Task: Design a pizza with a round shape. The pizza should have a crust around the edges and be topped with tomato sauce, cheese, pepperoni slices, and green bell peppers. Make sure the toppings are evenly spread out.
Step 221:
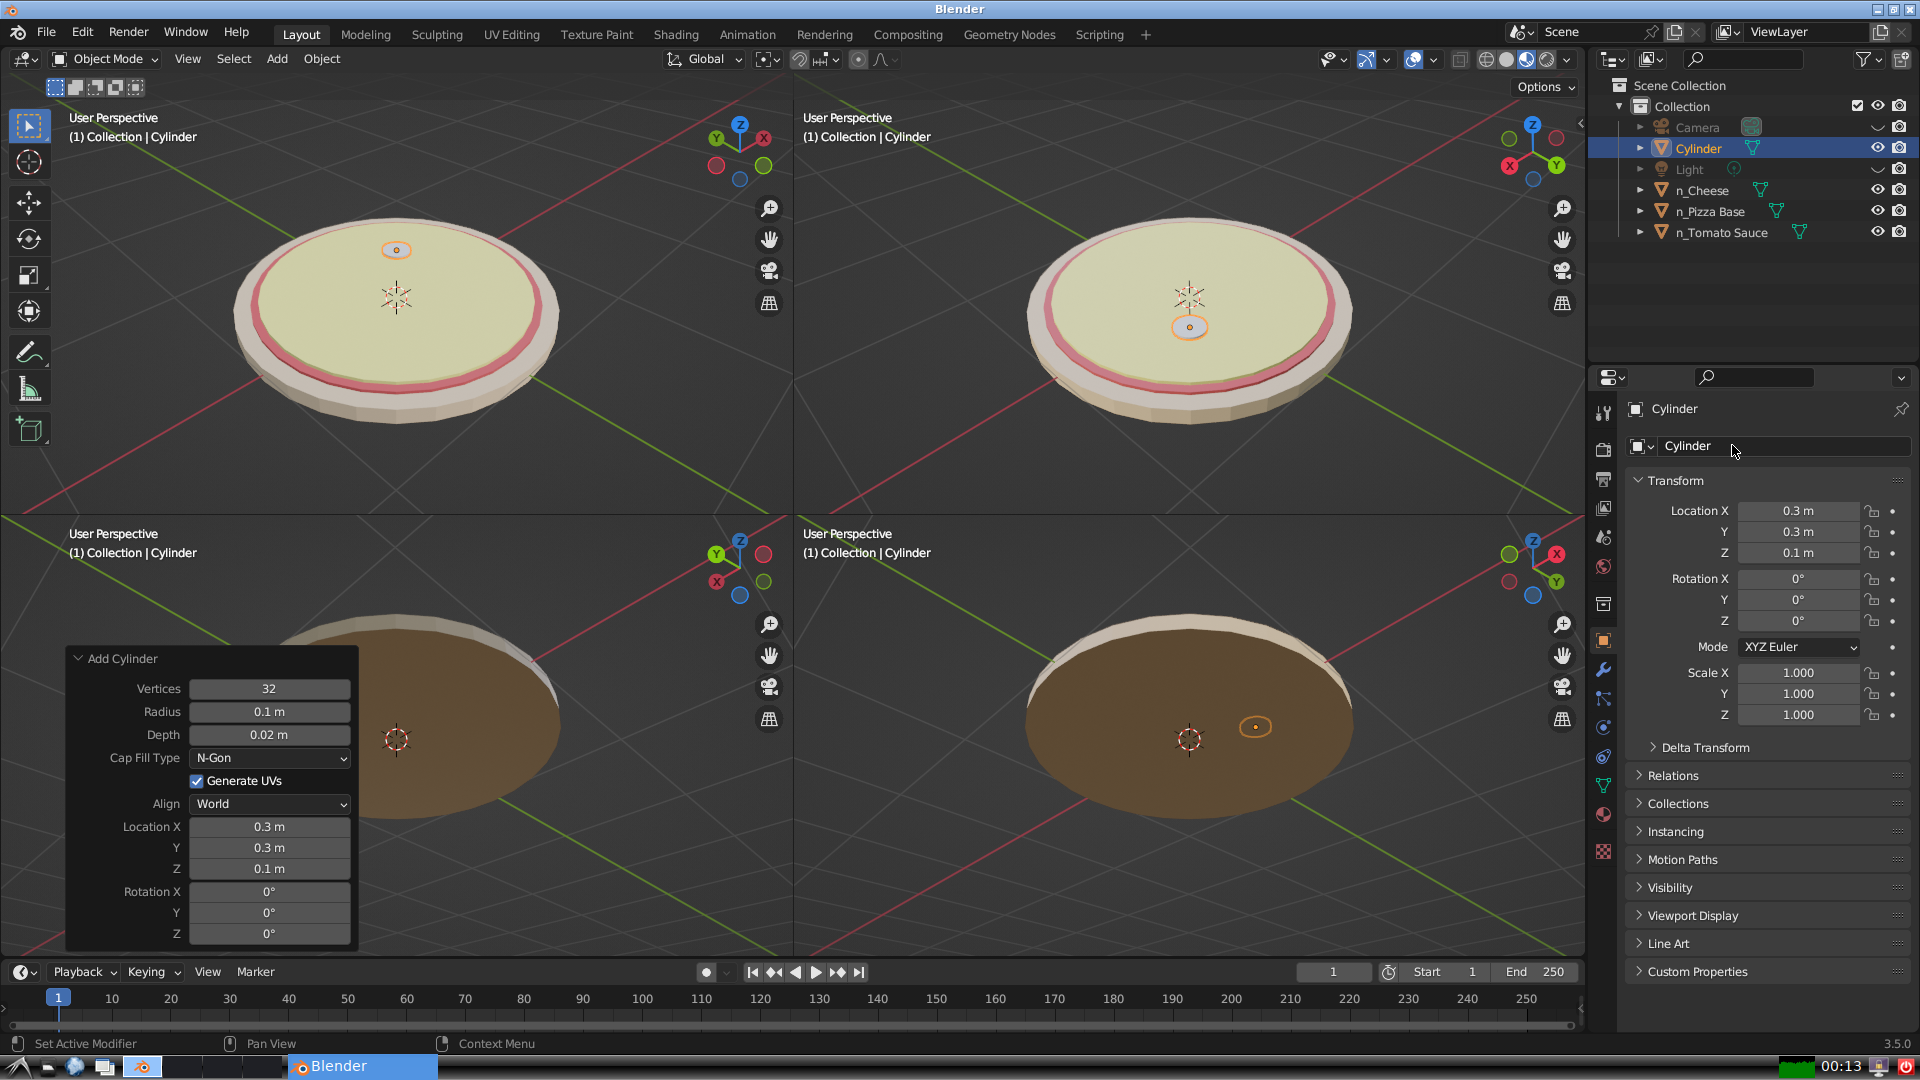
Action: click: no